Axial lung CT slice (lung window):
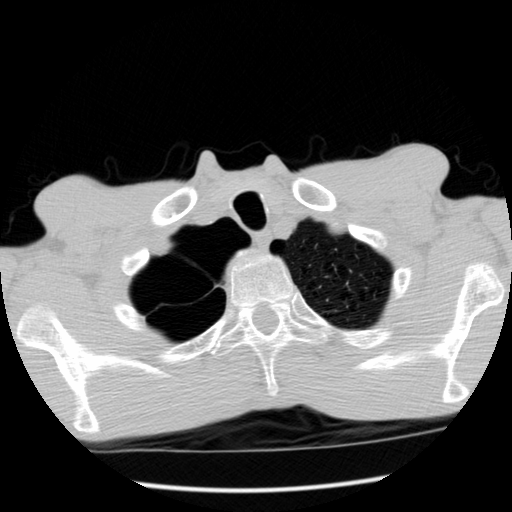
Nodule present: no